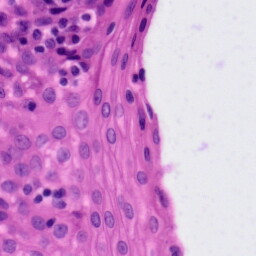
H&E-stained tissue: Tonsil